Question: In my ASP.NET MVC 4 application I have an action on controller that gets URL string as a parameter:
'''
public ActionResult Get(string url)
{
var hash = TextUtil.GenerateShortStringHash(url);
...
return Content(html, "text/html");
}
'''
The request looks like this: 'http://localhost:37779/api/get/http:%2F%2Fwww.mysite.com'
But on some level application automatically replaces double slashes with single one.

Where does this happen? Is there any way to prevent such behavior? Thanks.
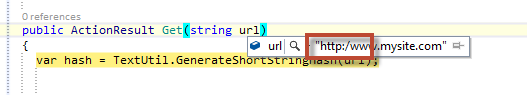
Answer: My suspicion is that because it's part of the hierarchical portion of the URL it's automatically converting the double slashes to a single slash because double slashes aren't allowed in that portion of the URL. Because URLs contain characters that aren't allowed in the hierarchical portion of the URL, it's best to specify it (suitably encoded) as part of the query string (if a GET request) or in the form parameters (for a POST).
'''
http://localhost:37779/api/get/?url=http:%2F%2Fwww.mysite.com
'''